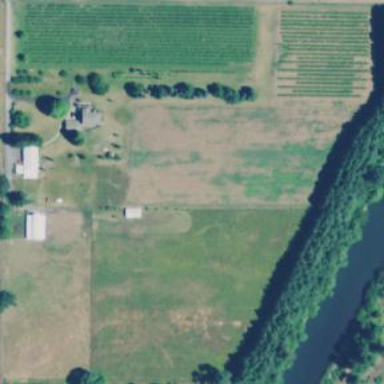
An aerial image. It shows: Farmland with blueberries as the main crop.